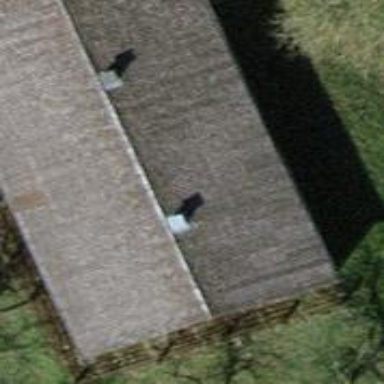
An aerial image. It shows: Gabled roof on farm auxiliary building.